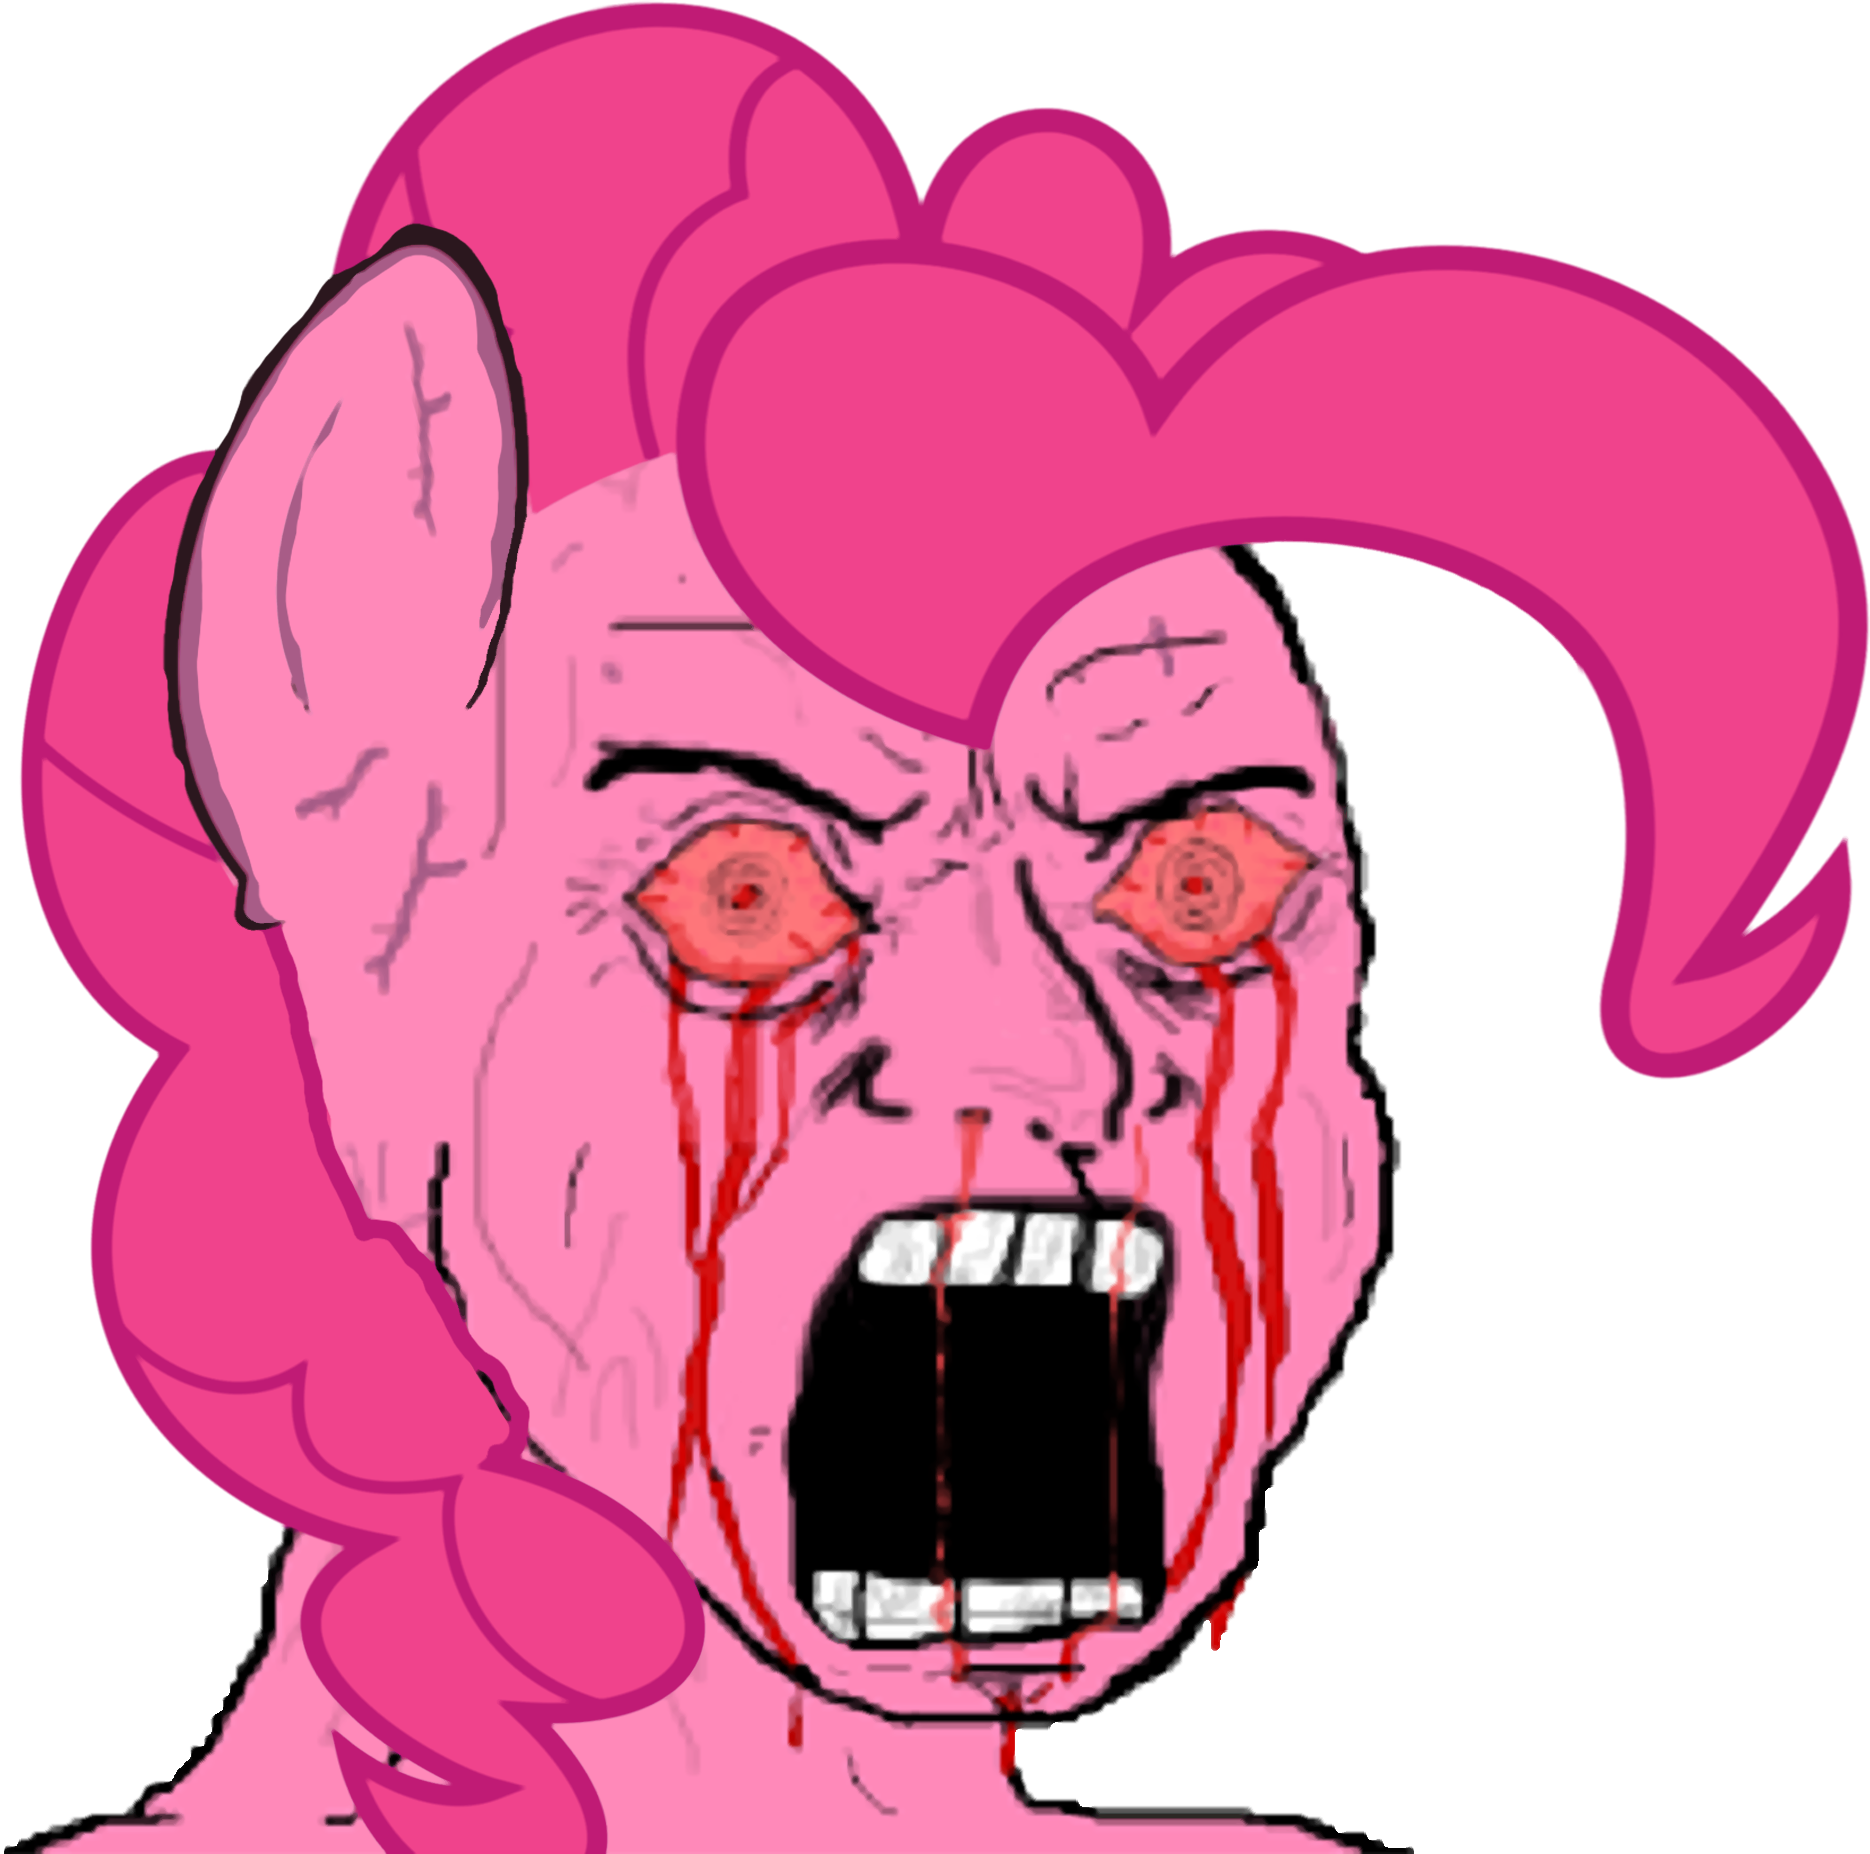
Label: 5_Rage